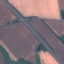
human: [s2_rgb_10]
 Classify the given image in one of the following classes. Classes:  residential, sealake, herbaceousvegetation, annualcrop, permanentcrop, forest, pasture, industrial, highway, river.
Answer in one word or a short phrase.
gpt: Highway